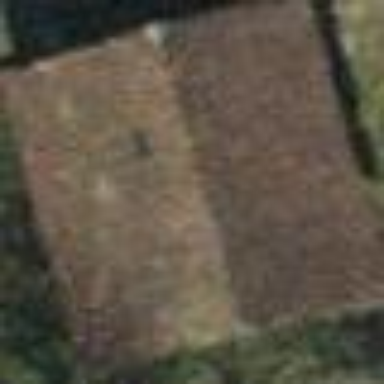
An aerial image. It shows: Shed building.